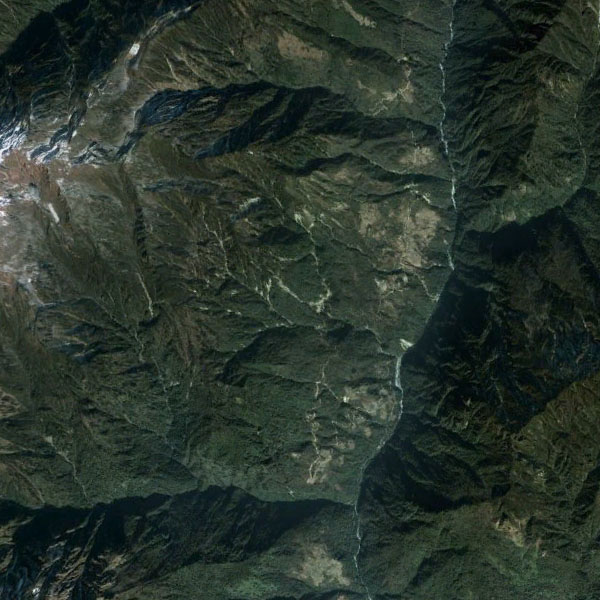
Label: Mountain